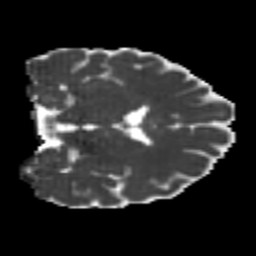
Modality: MD
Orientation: coronal
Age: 21
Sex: male
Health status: healthy
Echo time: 0.074 s